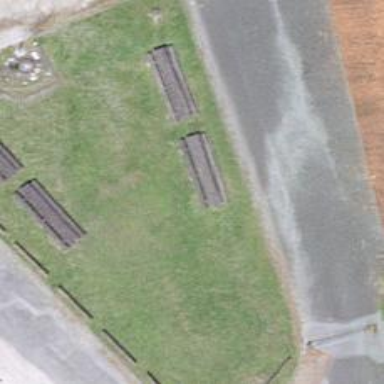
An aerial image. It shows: Picnic table located in leisure land area.